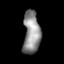
Tissue: lung
Cell type: Endothelial cells
Senescence score: 0.2029
Nuclear area (px): 712
Mean DAPI intensity: 142.412